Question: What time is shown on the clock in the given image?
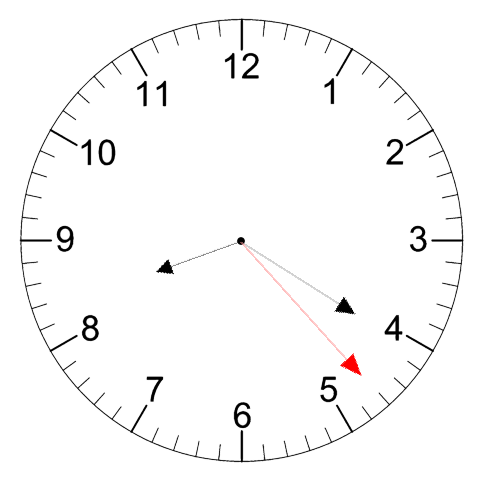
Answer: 08:20:23